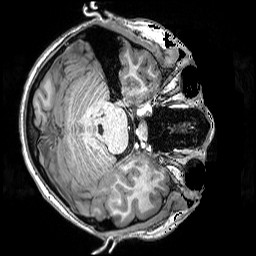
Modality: T1w
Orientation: axial
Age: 20
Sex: female